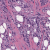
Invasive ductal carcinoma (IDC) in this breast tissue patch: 1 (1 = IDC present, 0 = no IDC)